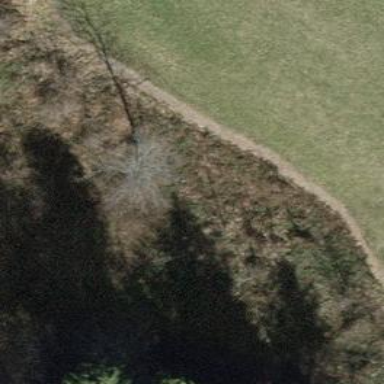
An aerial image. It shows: Unpaved footway.